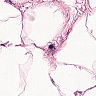
Metastatic tissue present: no